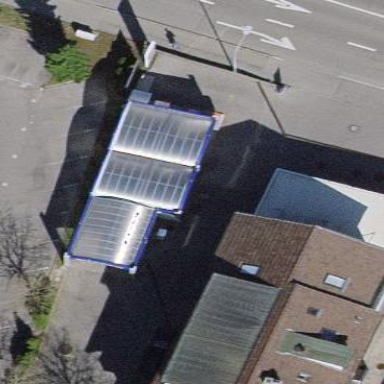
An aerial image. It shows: Car wash facility located inside building.